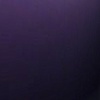
Label: space